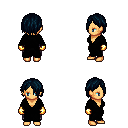
a pixel art fantasy rpg character, female body template, human, tanned skin, black robe, metal pants, raven bangs hairstyle, gold gloves, four views (front, back, left, right), 2x2 character sprite sheet, small pixel art, hard edges, no anti-aliasing